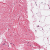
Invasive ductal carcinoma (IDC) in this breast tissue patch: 0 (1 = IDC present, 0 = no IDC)